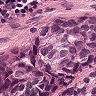
Metastatic tissue present: yes